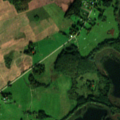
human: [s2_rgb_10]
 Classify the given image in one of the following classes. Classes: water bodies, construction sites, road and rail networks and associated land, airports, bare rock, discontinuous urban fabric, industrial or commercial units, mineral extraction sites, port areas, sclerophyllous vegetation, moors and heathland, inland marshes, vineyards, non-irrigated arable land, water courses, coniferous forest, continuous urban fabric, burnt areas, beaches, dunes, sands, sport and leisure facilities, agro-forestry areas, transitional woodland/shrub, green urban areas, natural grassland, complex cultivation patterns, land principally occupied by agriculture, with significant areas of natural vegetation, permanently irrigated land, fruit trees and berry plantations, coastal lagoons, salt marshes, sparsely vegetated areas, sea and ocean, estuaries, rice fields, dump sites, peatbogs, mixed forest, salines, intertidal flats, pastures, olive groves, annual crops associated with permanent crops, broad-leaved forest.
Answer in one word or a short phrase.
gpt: non-irrigated arable land, pastures, land principally occupied by agriculture, with significant areas of natural vegetation, broad-leaved forest, transitional woodland/shrub, water bodies